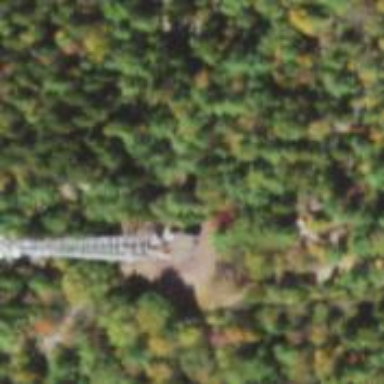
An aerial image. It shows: Mast tower used for communication.